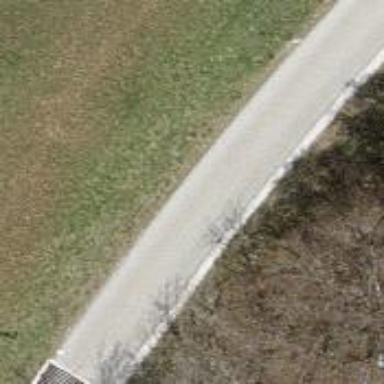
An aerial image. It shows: Unclassified road.